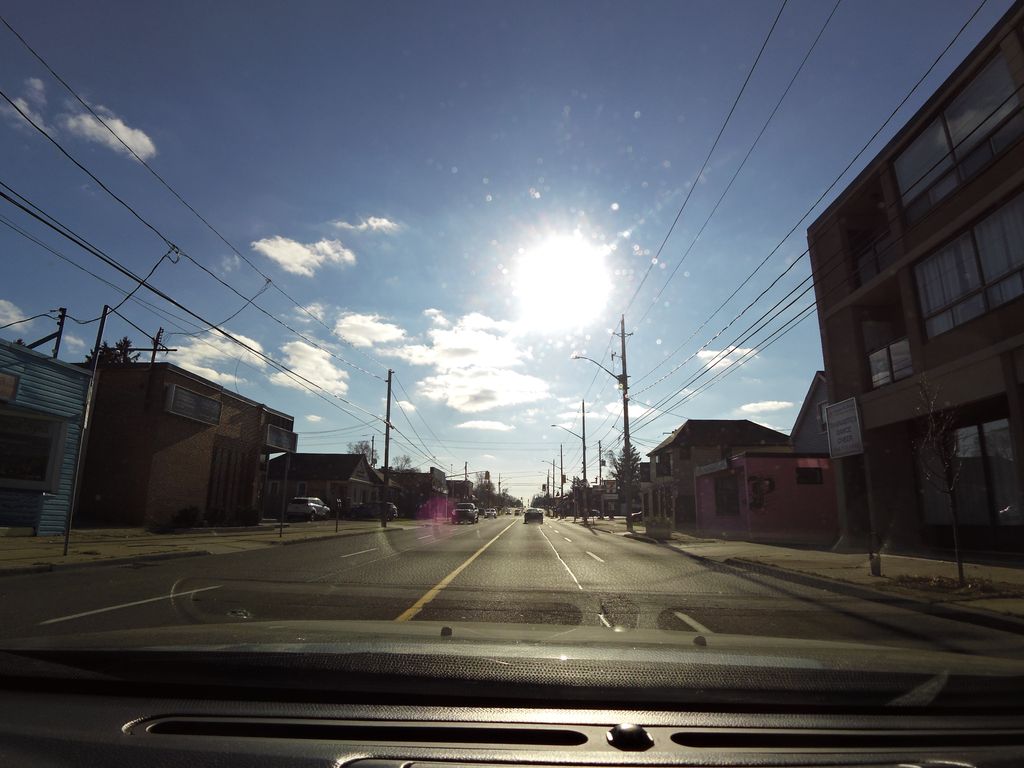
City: hamilton